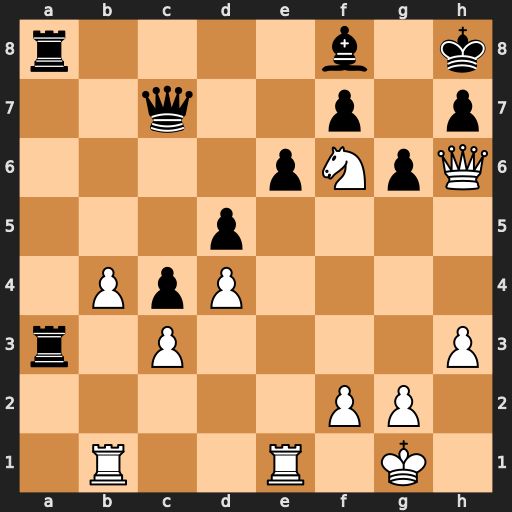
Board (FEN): r4b1k/2q2p1p/4pNpQ/3p4/1PpP4/r1P4P/5PP1/1R2R1K1
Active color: w
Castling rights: -
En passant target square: -
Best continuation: Qxh7#